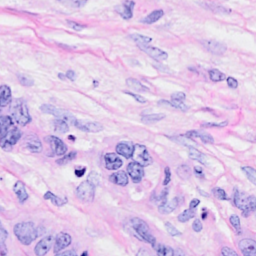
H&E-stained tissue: Breast